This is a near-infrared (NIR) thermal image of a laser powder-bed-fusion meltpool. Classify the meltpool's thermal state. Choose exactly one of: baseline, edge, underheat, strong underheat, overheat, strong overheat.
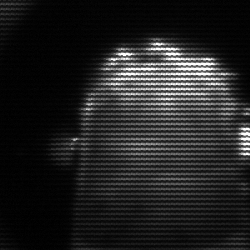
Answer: strong underheat